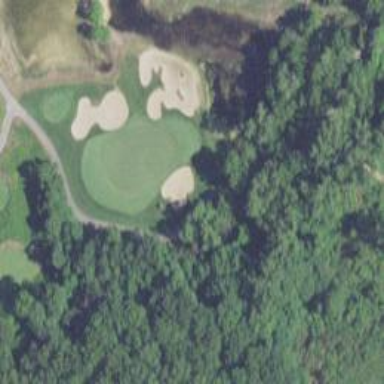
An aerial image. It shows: Rough grassy area used for golf.